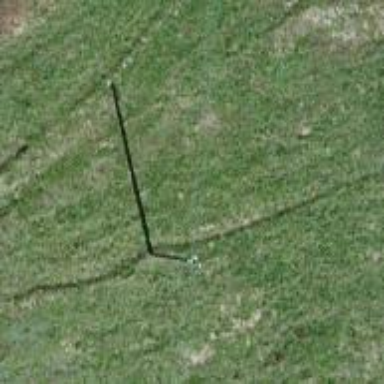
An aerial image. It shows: Minor power line.